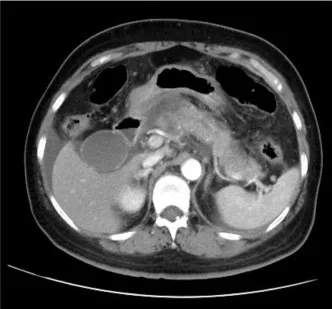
(D) An enhanced CT image of the epigastric region taken during the patient's initial episode of pancreatitis.
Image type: radiology (ct)